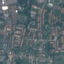
Land use / land cover: Residential